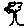
Label: tree